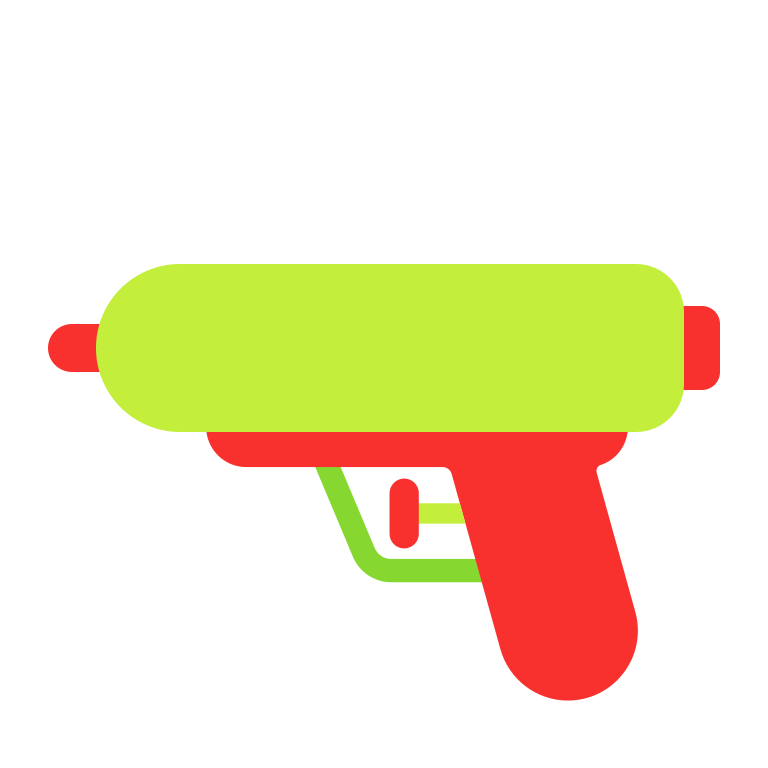
water pistol flat